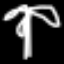
Label: palm tree